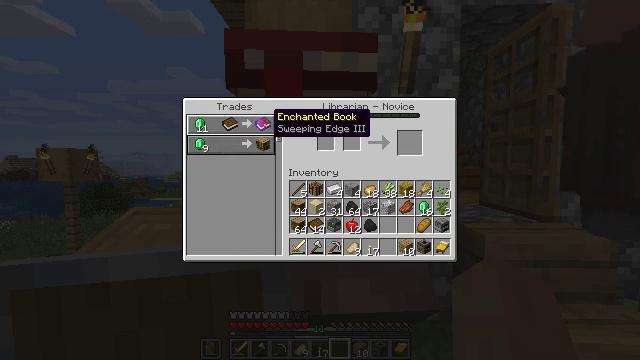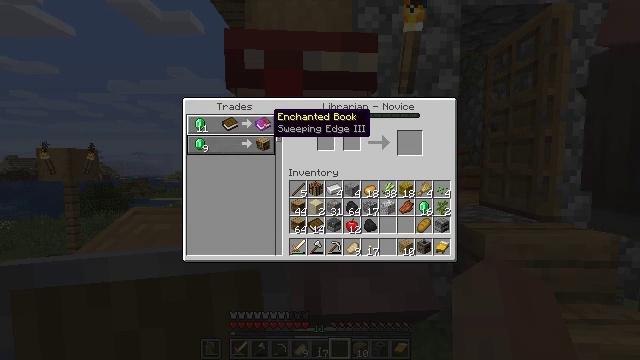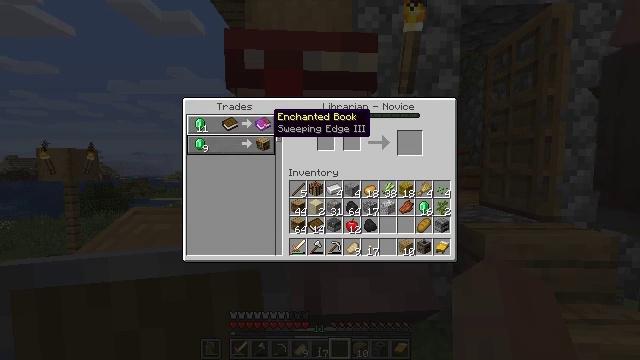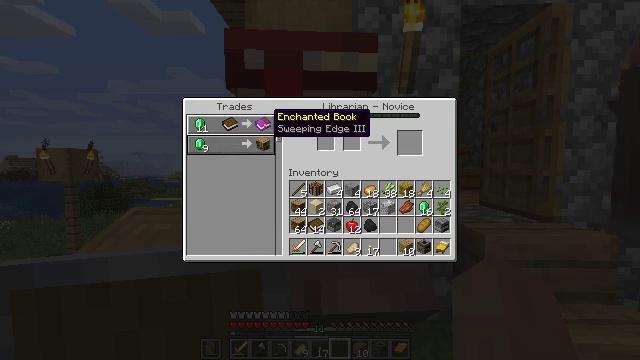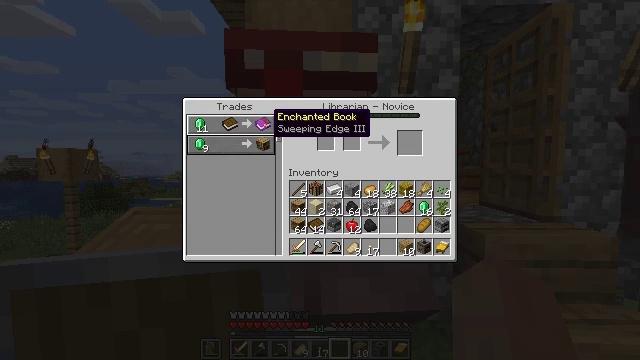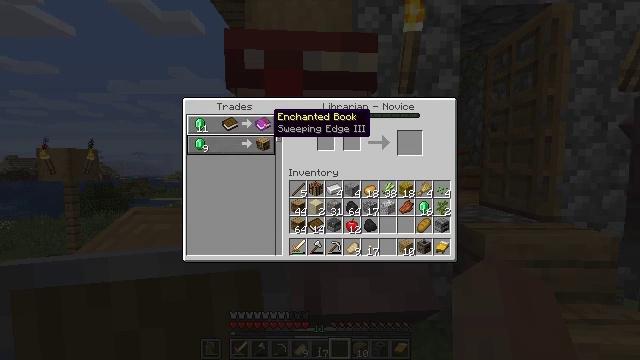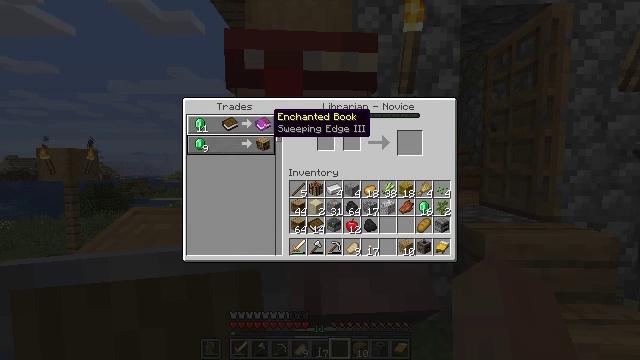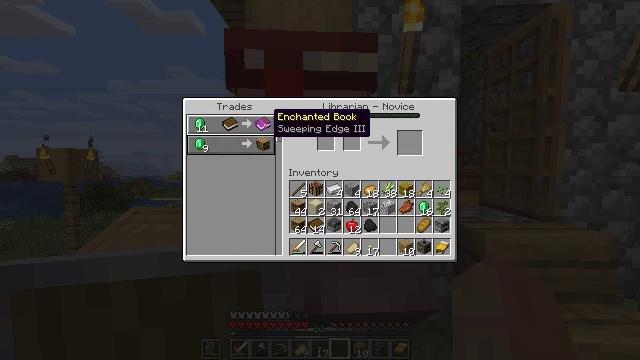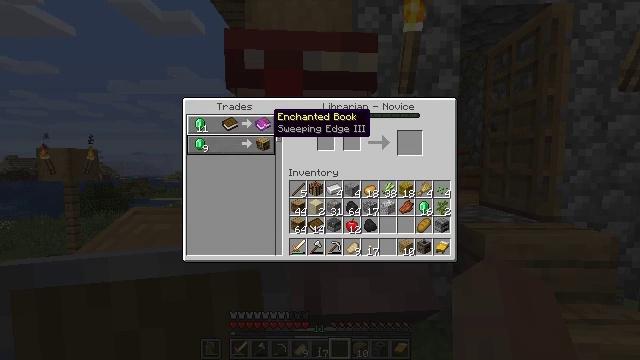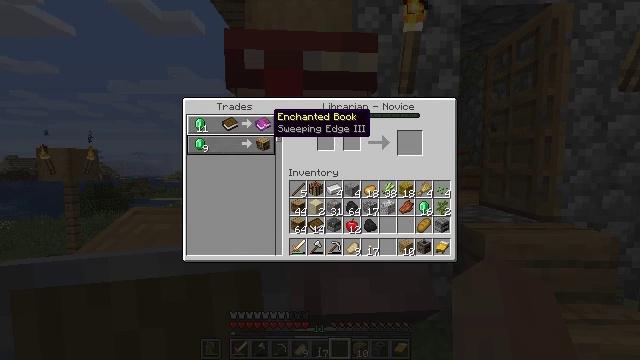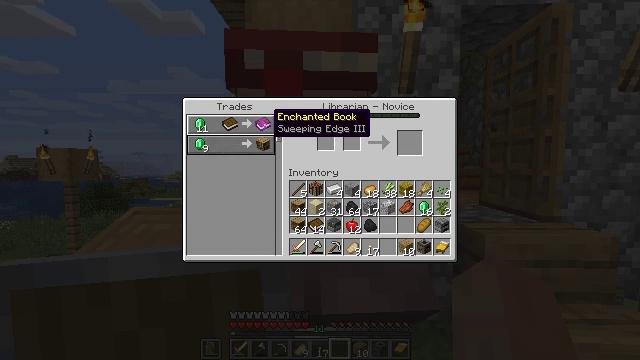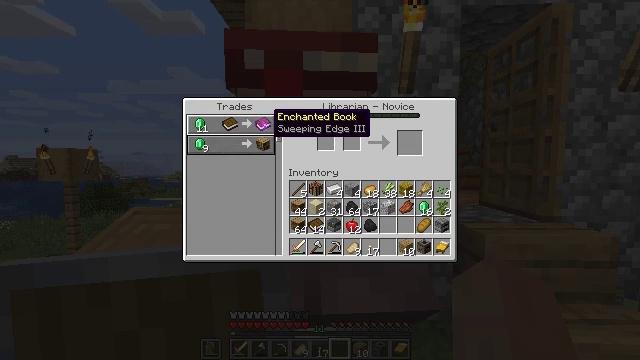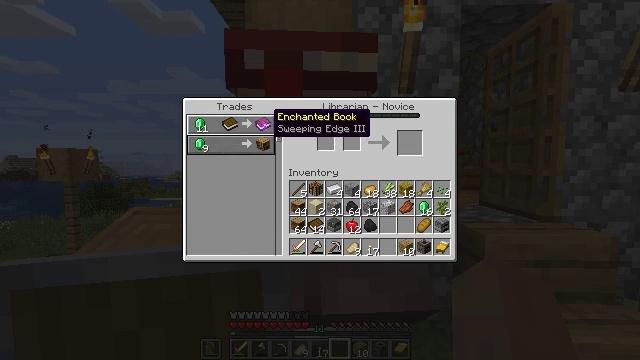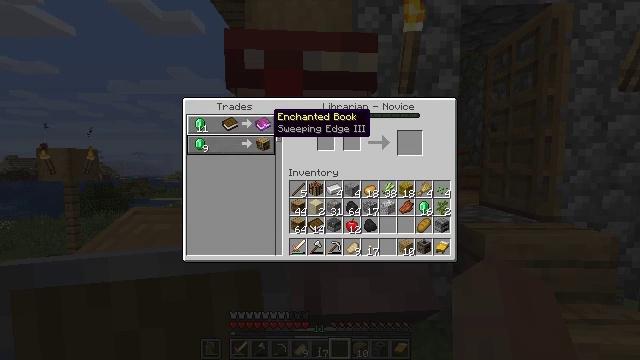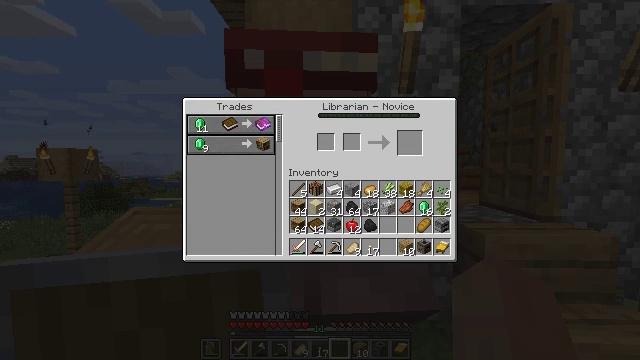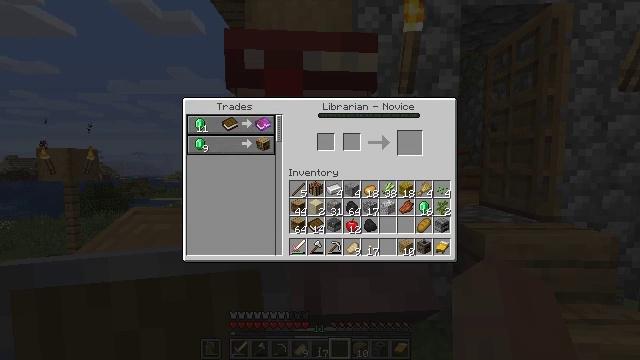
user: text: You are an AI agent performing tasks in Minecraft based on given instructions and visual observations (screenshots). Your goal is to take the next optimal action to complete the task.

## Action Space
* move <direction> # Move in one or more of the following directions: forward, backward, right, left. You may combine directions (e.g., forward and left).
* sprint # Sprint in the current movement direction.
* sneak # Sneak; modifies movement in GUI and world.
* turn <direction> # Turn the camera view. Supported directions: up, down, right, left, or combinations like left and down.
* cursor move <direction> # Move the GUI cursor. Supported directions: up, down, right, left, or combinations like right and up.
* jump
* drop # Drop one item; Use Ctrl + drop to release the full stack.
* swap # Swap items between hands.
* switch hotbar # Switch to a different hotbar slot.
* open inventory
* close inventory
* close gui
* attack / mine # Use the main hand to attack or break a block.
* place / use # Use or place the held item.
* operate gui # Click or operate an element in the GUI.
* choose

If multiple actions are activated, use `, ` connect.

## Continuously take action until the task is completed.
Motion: motion action
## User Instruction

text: Enchant a book to create an enchanted book.
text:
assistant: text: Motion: no_op
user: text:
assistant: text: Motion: no_op
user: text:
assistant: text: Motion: no_op
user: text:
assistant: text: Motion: no_op
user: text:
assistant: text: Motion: no_op
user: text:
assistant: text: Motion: no_op
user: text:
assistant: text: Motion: no_op
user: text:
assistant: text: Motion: no_op
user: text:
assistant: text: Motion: no_op
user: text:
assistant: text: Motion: no_op
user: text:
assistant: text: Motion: no_op
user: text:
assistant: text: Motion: no_op
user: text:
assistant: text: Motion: no_op
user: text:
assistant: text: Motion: cursor move right
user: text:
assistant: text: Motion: cursor move right
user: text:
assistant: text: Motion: cursor move right
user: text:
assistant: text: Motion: no_op
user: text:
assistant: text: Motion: no_op
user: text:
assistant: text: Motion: no_op
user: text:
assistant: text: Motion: no_op
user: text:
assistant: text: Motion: no_op
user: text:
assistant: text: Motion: no_op
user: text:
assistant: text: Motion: no_op
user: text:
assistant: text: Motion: no_op
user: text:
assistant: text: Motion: no_op
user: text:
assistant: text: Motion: no_op
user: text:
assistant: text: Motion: no_op
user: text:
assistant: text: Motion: no_op
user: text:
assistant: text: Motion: no_op
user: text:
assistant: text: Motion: no_op